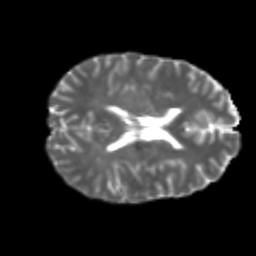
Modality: T2w
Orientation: axial
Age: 20
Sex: male
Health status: healthy
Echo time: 0.074 s